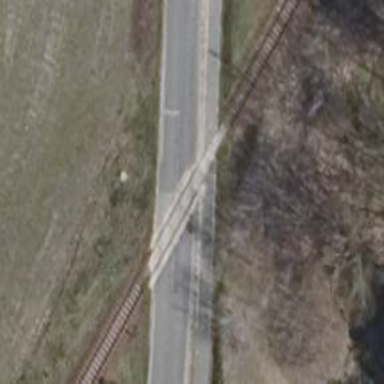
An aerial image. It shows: Crossing for the railway.